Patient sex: M
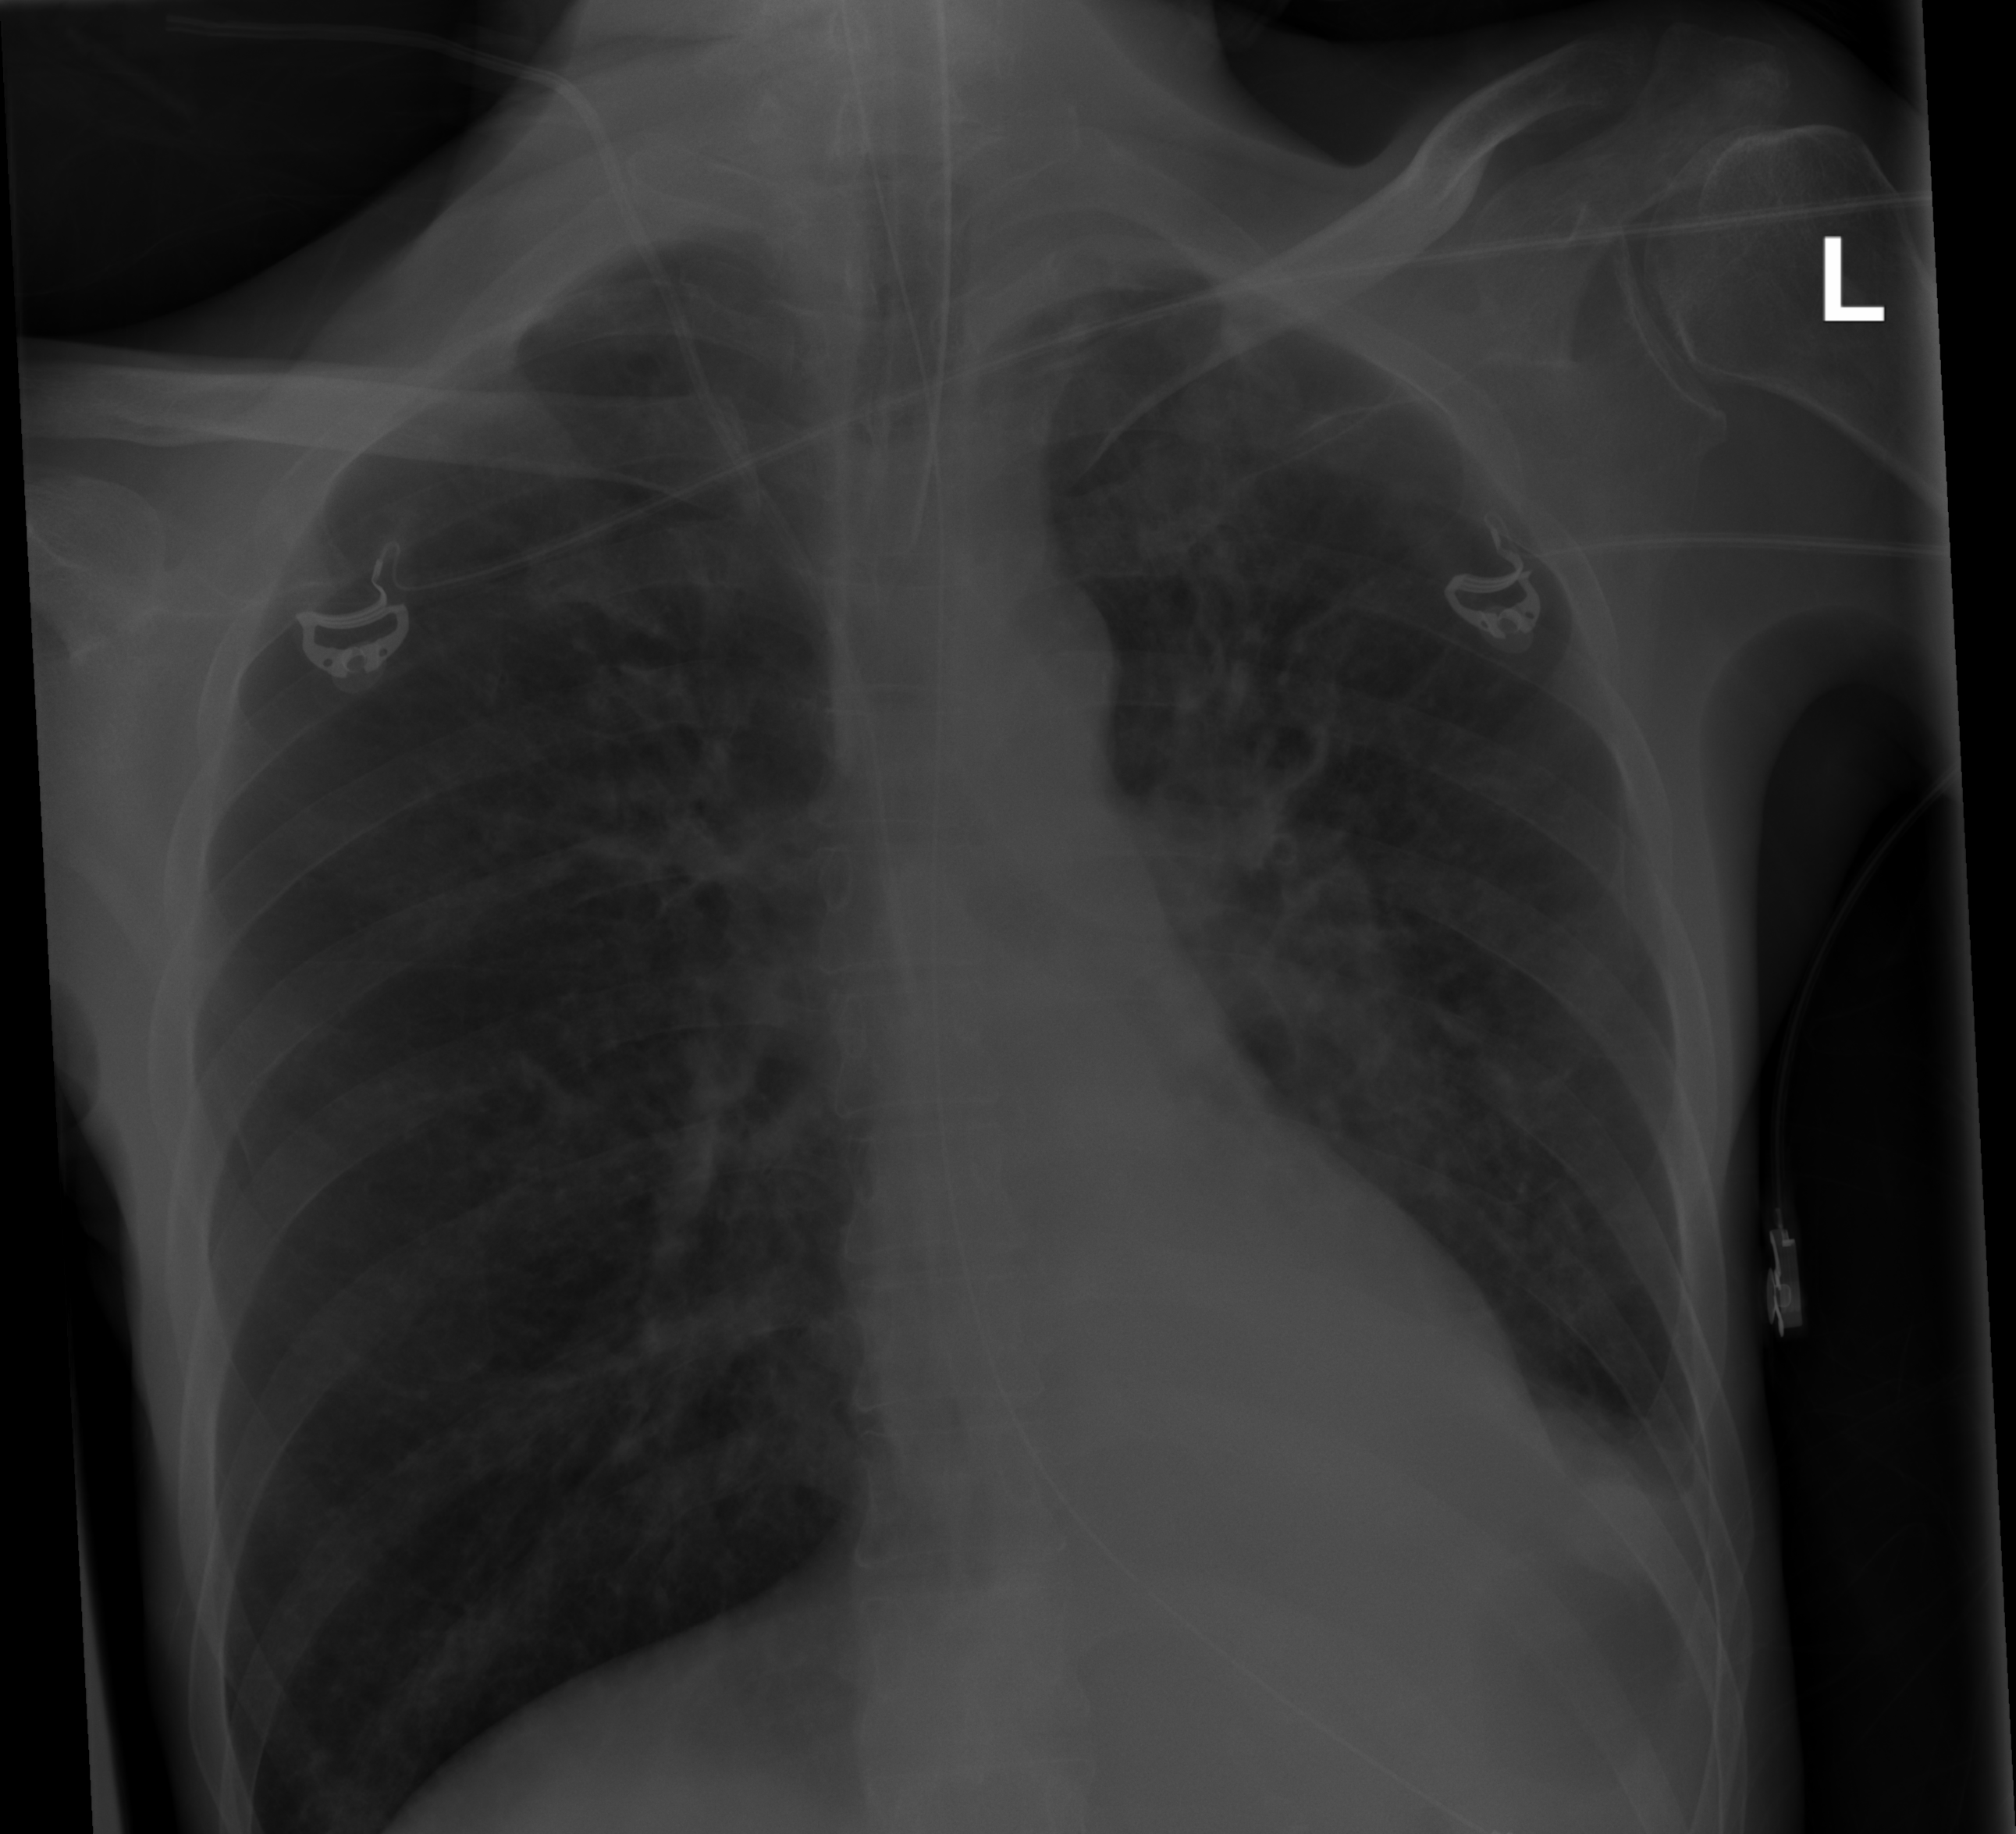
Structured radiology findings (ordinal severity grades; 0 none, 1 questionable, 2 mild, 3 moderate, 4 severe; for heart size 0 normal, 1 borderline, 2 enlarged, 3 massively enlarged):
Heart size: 0
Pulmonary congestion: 0
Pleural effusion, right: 0
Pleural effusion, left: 0
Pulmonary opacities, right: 0
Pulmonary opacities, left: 2
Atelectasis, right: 0
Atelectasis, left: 0